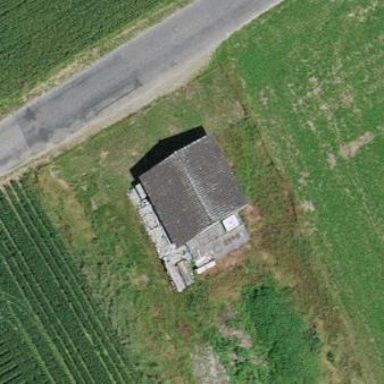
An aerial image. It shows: Garage.